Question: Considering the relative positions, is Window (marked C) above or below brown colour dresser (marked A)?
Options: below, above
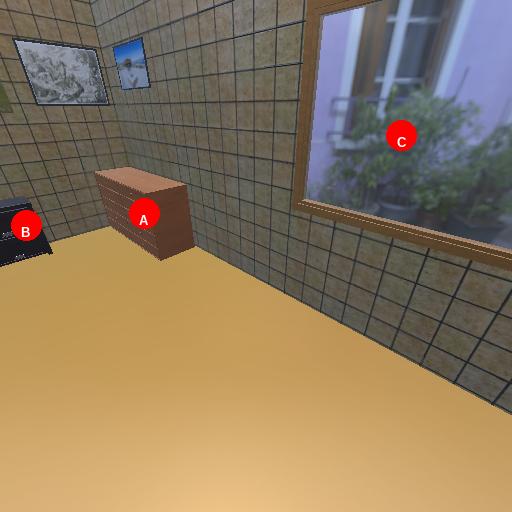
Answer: below